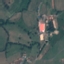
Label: Pasture